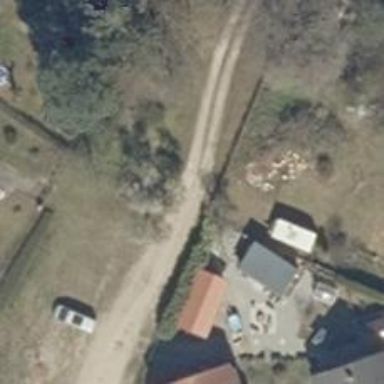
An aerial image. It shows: Residential road.